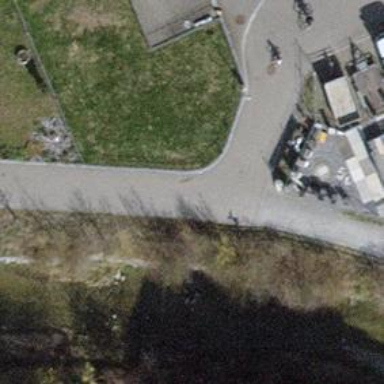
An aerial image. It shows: Bollard barrier.